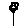
Label: flower